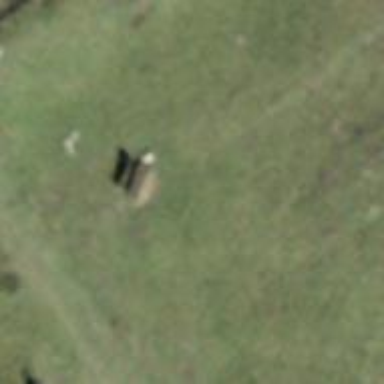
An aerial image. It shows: Bench.